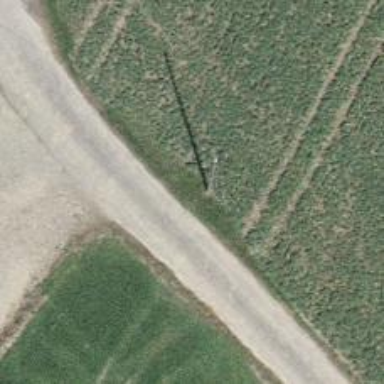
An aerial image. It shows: Power pole.